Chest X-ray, PA view. Patient: 57 years old, sex M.
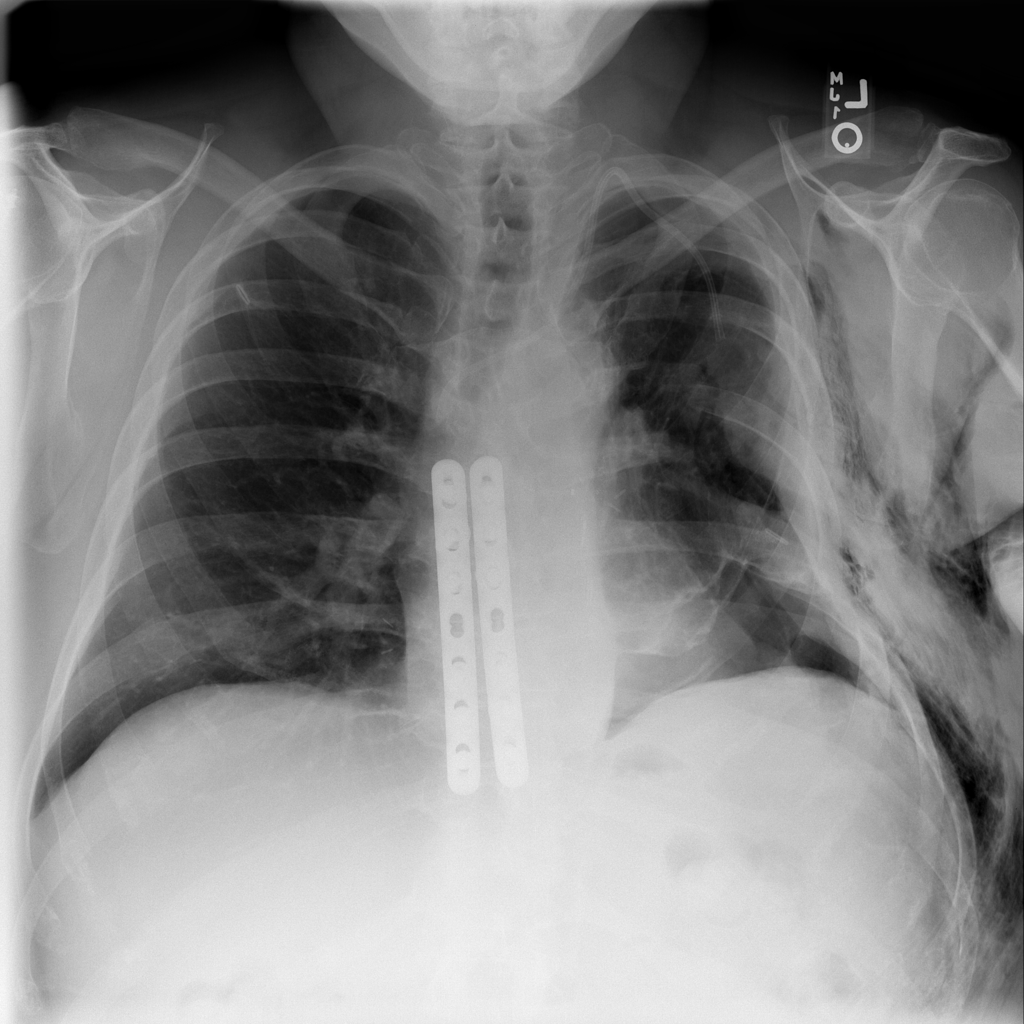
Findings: Emphysema, Pneumothorax